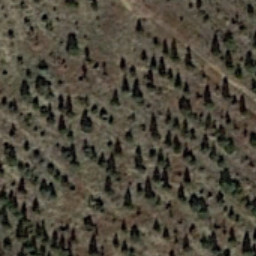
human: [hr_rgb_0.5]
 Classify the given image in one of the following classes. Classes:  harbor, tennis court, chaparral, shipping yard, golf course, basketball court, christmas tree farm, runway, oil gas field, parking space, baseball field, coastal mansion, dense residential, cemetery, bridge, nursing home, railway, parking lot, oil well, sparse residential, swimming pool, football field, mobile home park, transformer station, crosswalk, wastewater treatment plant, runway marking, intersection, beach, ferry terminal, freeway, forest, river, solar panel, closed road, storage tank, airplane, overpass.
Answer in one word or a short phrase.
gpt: christmas tree farm